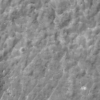
Label: not_dusty